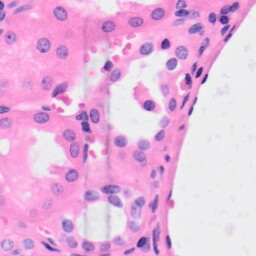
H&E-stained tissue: Kidney